Question: I am making an application that connects to our billing software using its API, and I am running into a few issues getting the layout working properly.

I want to make it so that when one of the expanders is minimized, the other window fills the gap, and when it is expanded again the other expander goes back to where it was. Right now when the arrow is clicked on one, there is just an empty gap. I used a DockPanel as the parent which I assumed would automatically do this, but it isn't working.
Second question, is there a way to make these areas resizable? I don't want to try and get too frisky with allowing the user to undock the menus (don't even know if that is possible with just straight WPF) but it would be nice if they could change the width/height of them.
Also, just a newbie question to C#, but what is the equivalent of a C++ header file? It looks like you just use .cs files, but I am not sure. I want to extract all of my functions that pull the data from the billing software and put them into a different file to clean up the code.
Here is my XAML...
'''
<Window x:Class="WpfApplication3.MainWindow"
xmlns="http://schemas.microsoft.com/winfx/2006/xaml/presentation"
xmlns:x="http://schemas.microsoft.com/winfx/2006/xaml"
Title="Billing Management" Height="550" Width="754" xmlns:shared="http://schemas.actiprosoftware.com/winfx/xaml/shared" WindowStartupLocation="CenterScreen" WindowStyle="ThreeDBorderWindow">
<Grid>
<Grid.RowDefinitions>
<RowDefinition Height="22" />
<RowDefinition />
</Grid.RowDefinitions>
<Menu Height="22" Name="menu1" Margin="0" HorizontalAlignment="Stretch" VerticalAlignment="Top" HorizontalContentAlignment="Left" IsEnabled="True" IsMainMenu="True">
<MenuItem Header="_File">
<MenuItem Header="_Open" />
<MenuItem Header="_Close" />
<Separator/>
<MenuItem Header="_Exit" />
</MenuItem>
</Menu>
<TabControl Name="tabControl1" HorizontalContentAlignment="Stretch" VerticalContentAlignment="Stretch" BorderThickness="1" Padding="0" TabStripPlacement="Bottom" UseLayoutRounding="False" FlowDirection="LeftToRight" Grid.Row="1">
<TabItem Header="Main" Name="tabItem1" Margin="0">
<DockPanel Name="dockPanel1" LastChildFill="True">
<ListBox Height="100" Name="listBox3" DockPanel.Dock="Top" />
<ListBox Name="listBox4" Width="200" DockPanel.Dock="Right" />
<DockPanel Height="Auto" Name="dockPanel2" Width="Auto" VerticalAlignment="Stretch" LastChildFill="True">
<shared:AnimatedExpander Header="Staff Online" Width="200" Name="expanderStaffOnline" IsExpanded="True" Height="194" BorderThickness="0" DockPanel.Dock="Top" VerticalContentAlignment="Stretch">
<ListBox Name="listboxStaffOnline" Width="Auto" Height="Auto" Margin="0" VerticalAlignment="Stretch" Loaded="listboxStaffOnline_Loaded" />
</shared:AnimatedExpander>
<shared:AnimatedExpander Header="Test Menu 2" Height="Auto" Name="animatedExpander1" BorderThickness="1" Margin="0,0,0,0" IsExpanded="True" VerticalContentAlignment="Stretch">
<ListBox Height="Auto" HorizontalAlignment="Stretch" Name="listBox6" VerticalAlignment="Stretch" Margin="0" BorderThickness="1" />
</shared:AnimatedExpander>
</DockPanel>
<ListBox Height="100" Name="listboxAdminLogs" DockPanel.Dock="Bottom" Loaded="listboxAdminLogs_Loaded" />
<ListBox Name="listBox5" />
</DockPanel>
</TabItem>
<TabItem Header="Support" Name="tabItem2" Margin="0">
</TabItem>
<TabItem Header="Clients" />
<TabItem Header="Billing" />
<TabItem Header="Orders" />
</TabControl>
</Grid>
</Window>
'''
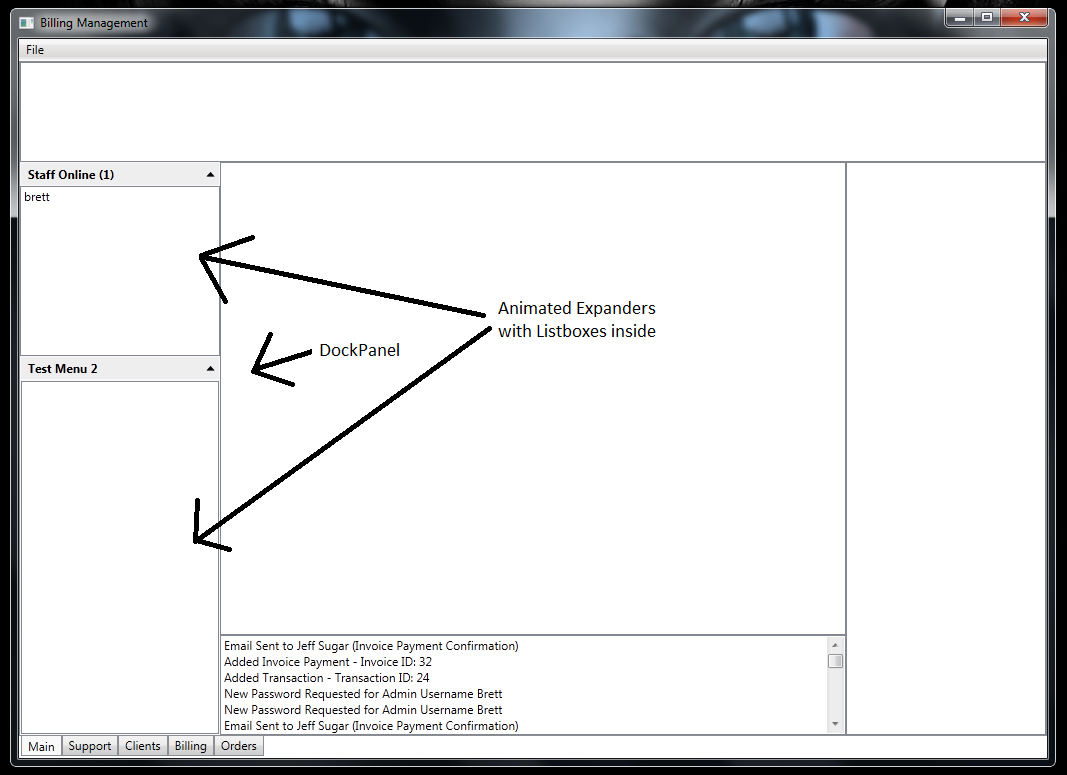
Answer: You should place your expanders in a Grid which will allow the content to expand and fill automatically. providing the Row / Column definitions width / height are set to Auto or *.
If you want to resize you will need to use the GridSplitter; see <URL> for further details.
I don't know C++ so can't really tell you want the equivalent of header files are but I think what you are trying to do is achievable using partial classes; see <URL> for further details.
And finally, to answer your question in your comments; To get a uniform appearance for all controls in WPF you would need to create custom Styles which use a common set of Colors / Brushes.